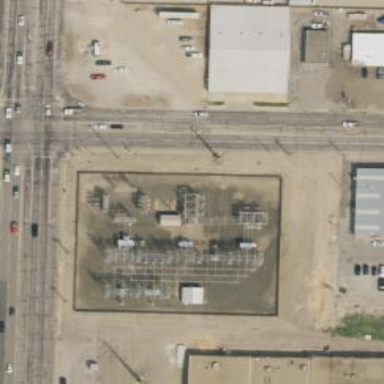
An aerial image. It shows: Fence surrounds transmission level power substation.